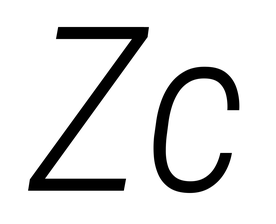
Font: Roboto-Italic_Condensed_Light_Italic